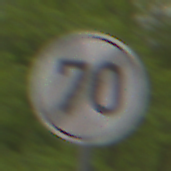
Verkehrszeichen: EndeGeschwindigkeit70
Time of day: MorningAfternoon
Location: Outdoor (Nature)
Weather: Overcast
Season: NotSpecified
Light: Natural